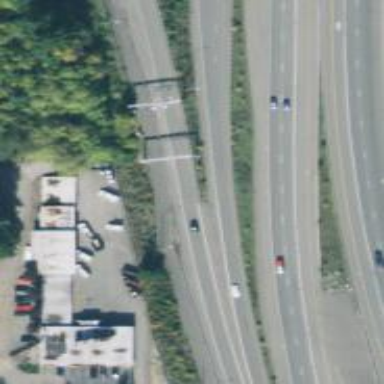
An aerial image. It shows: Toll gantry on the road.